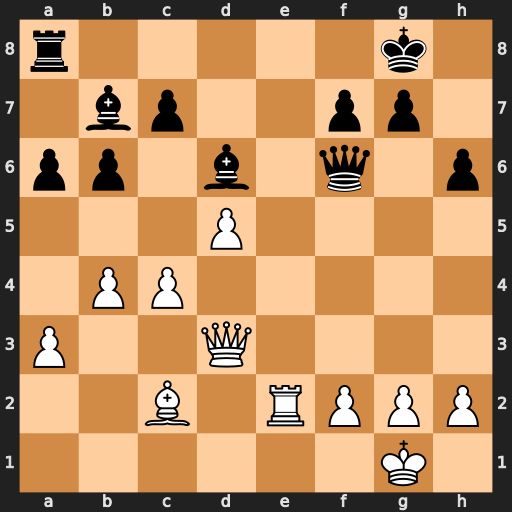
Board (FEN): r5k1/1bp2pp1/pp1b1q1p/3P4/1PP5/P2Q4/2B1RPPP/6K1
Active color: w
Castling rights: -
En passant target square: -
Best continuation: Qh7+ Kf8 Qh8#